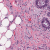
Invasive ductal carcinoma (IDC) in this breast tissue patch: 0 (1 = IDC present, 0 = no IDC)